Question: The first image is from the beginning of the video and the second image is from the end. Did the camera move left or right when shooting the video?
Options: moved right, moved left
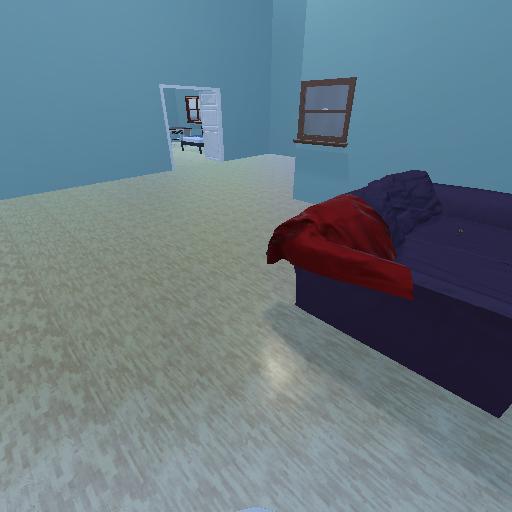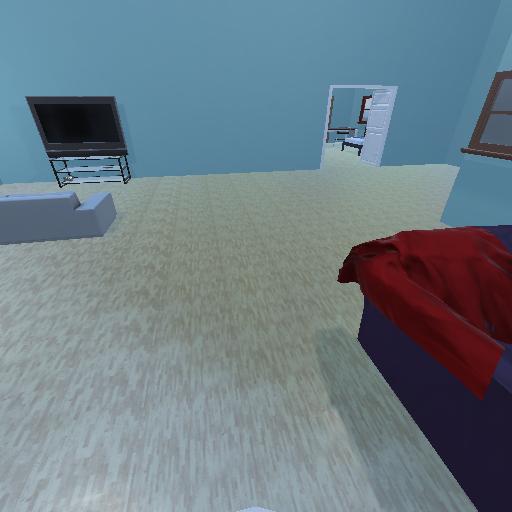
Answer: moved right